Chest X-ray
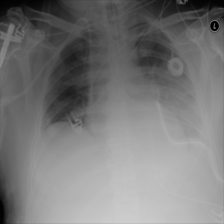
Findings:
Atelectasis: negative
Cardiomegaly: negative
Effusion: negative
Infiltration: negative
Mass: negative
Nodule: negative
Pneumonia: negative
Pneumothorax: negative
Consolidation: negative
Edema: negative
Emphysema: negative
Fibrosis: negative
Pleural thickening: negative
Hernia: negative